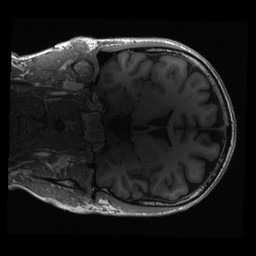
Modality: T1w
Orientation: coronal
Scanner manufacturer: siemens
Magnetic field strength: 3 T
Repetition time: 2.3 s
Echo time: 0.00289 s